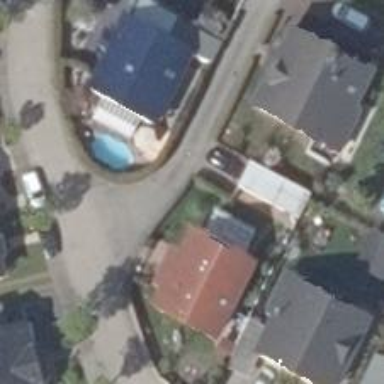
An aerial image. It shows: Residential road.